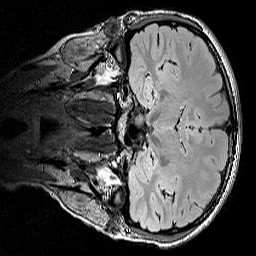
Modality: FLAIR
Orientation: coronal
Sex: female
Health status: ill
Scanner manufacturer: siemens
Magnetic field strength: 3 T
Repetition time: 6 s
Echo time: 0.388 s